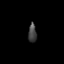
Tissue: lung
Cell type: T cells
Senescence score: 0.1944
Nuclear area (px): 149
Mean DAPI intensity: 68.141